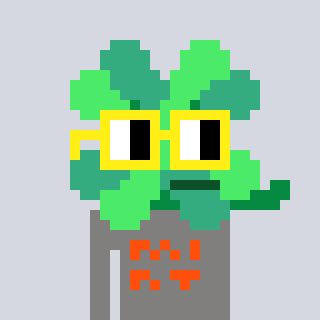
a pixel art character with square yellow glasses, a clover-shaped head and a bluegrey-colored body on a cool background